Interaction volume radius: 10 \u00c5
Interaction volume height: 10 \u00c5
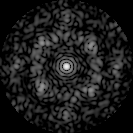
Disorder parameter: 0.66